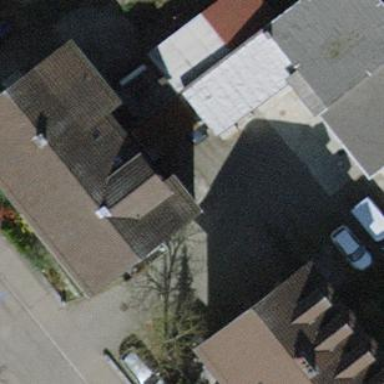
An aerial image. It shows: Building with tile roof.